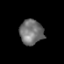
Tissue: prostate
Cell type: T cells
Senescence score: 0.3336
Nuclear area (px): 581
Mean DAPI intensity: 113.976